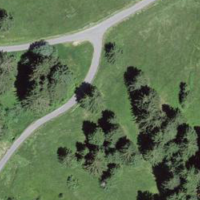
EUNIS habitat code: 25
Species observed at this site:
Tussilago farfara